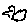
Label: bird